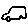
Label: car